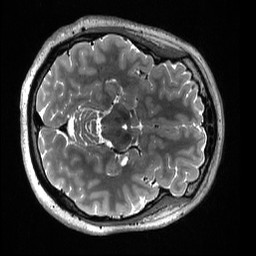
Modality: T2w
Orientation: axial
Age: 22
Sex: female